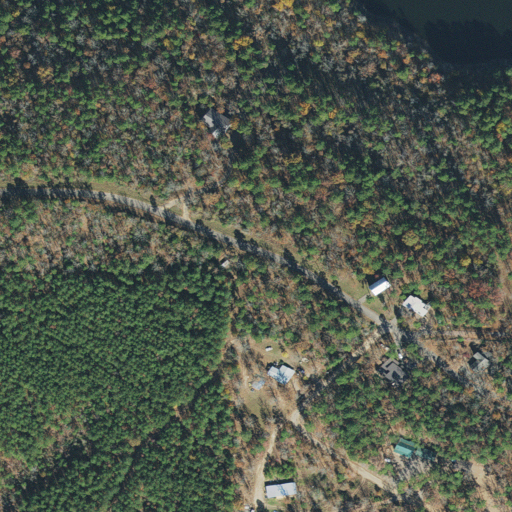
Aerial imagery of mountain in Arkansas named Beacon Hill containing evergreen forest, mixed forest, open development, grassland, open water, low intensity development, pasture, deciduous forest, and shrub